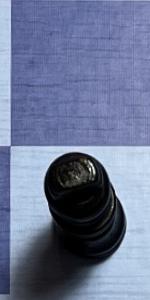
Label: King_Black